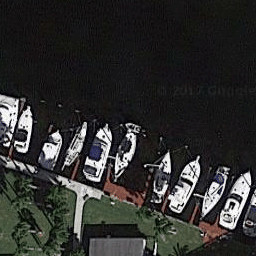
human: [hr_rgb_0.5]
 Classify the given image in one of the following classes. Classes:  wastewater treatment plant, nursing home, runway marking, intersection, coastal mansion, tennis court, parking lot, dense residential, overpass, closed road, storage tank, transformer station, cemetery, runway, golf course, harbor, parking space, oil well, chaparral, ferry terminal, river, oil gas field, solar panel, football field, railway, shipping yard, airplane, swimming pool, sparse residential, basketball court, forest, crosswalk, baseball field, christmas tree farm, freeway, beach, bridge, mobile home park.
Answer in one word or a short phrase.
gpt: harbor